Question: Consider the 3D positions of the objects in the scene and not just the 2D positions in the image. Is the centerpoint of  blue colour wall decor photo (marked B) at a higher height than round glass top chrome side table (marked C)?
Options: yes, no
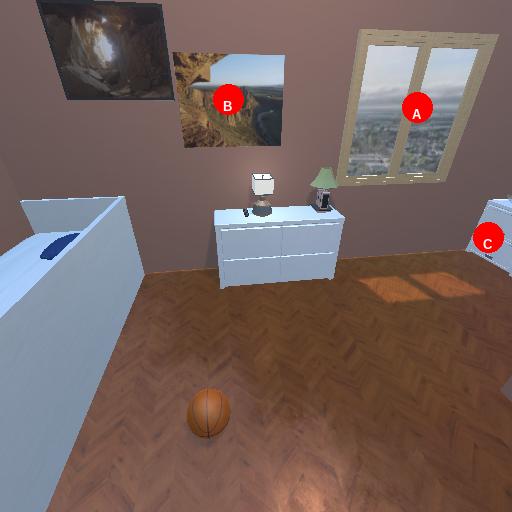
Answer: yes